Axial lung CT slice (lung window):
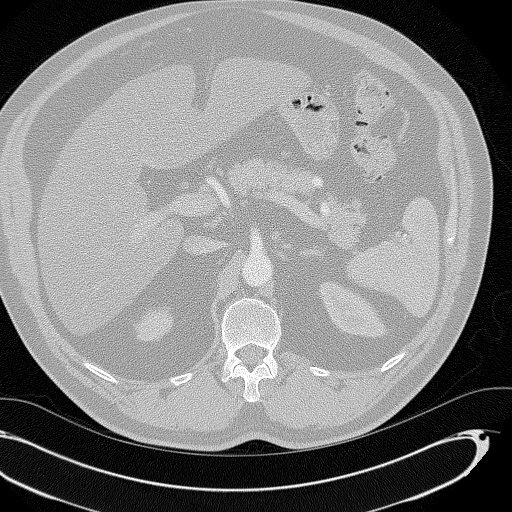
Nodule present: no